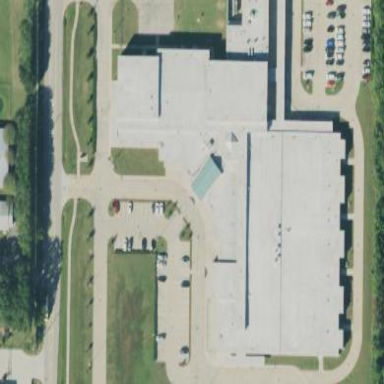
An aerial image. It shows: School building.